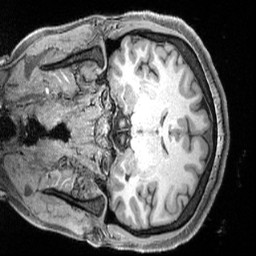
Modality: T1w
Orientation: coronal
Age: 24
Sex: female
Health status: ill
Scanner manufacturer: siemens
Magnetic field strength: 3 T
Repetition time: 2.4 s
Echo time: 0.00222 s